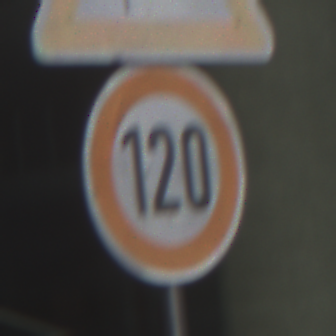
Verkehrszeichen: Geschwindigkeit120
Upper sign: SeitenwindVonLinks
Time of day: MorningAfternoon
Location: Outdoor (Urban)
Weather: PartlyCloudy
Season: NotSpecified
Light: Natural